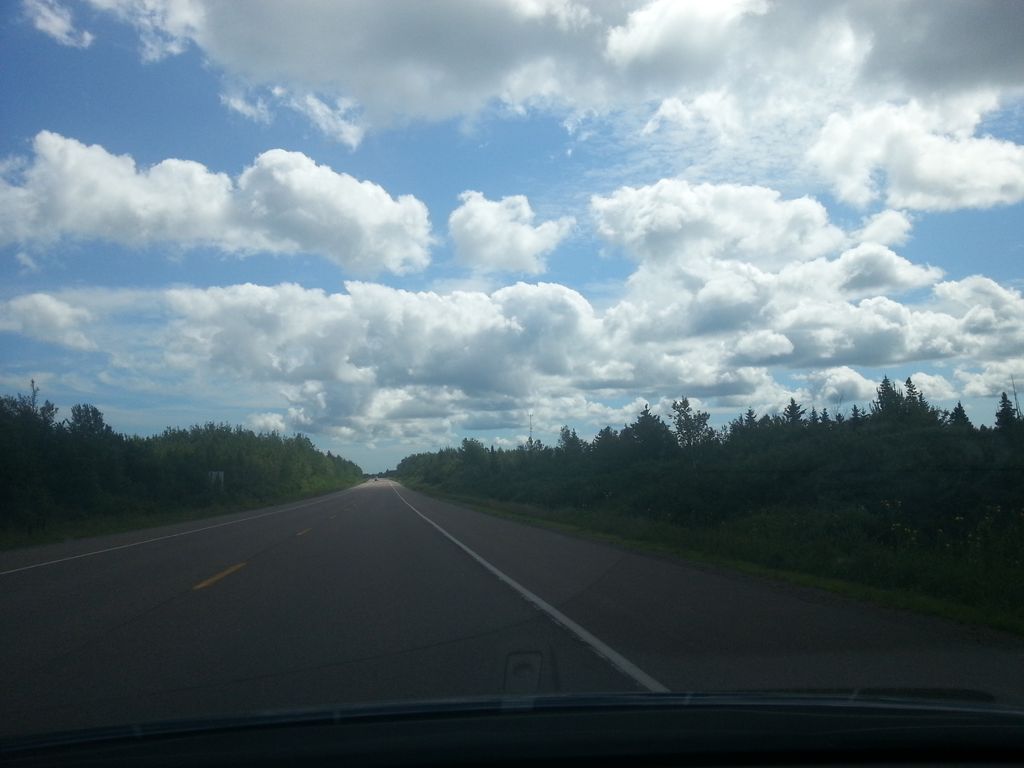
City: charlottetown